Field crop: maize
Growth stage: 2
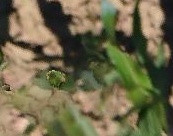
Species: maize